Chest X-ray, AP view. Patient: 43 years old, sex F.
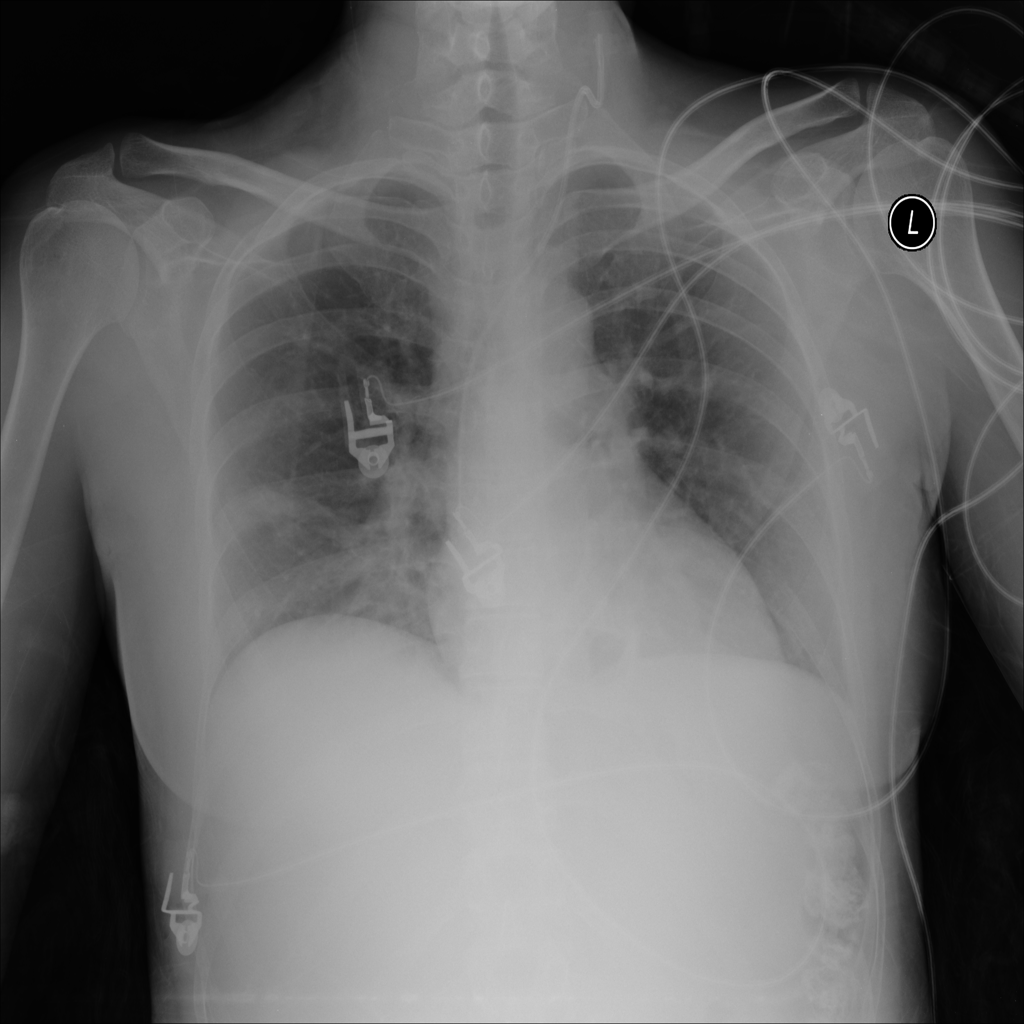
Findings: Atelectasis